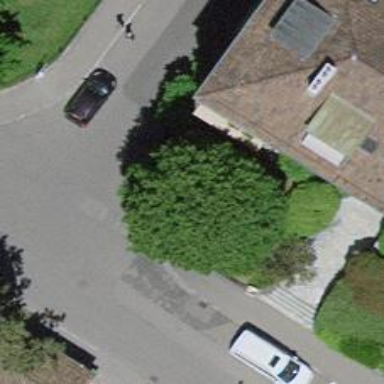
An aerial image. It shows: Kerb barrier.